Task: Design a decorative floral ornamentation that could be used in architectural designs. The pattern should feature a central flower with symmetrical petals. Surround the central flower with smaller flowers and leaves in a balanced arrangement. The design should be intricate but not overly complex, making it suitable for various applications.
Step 1363:
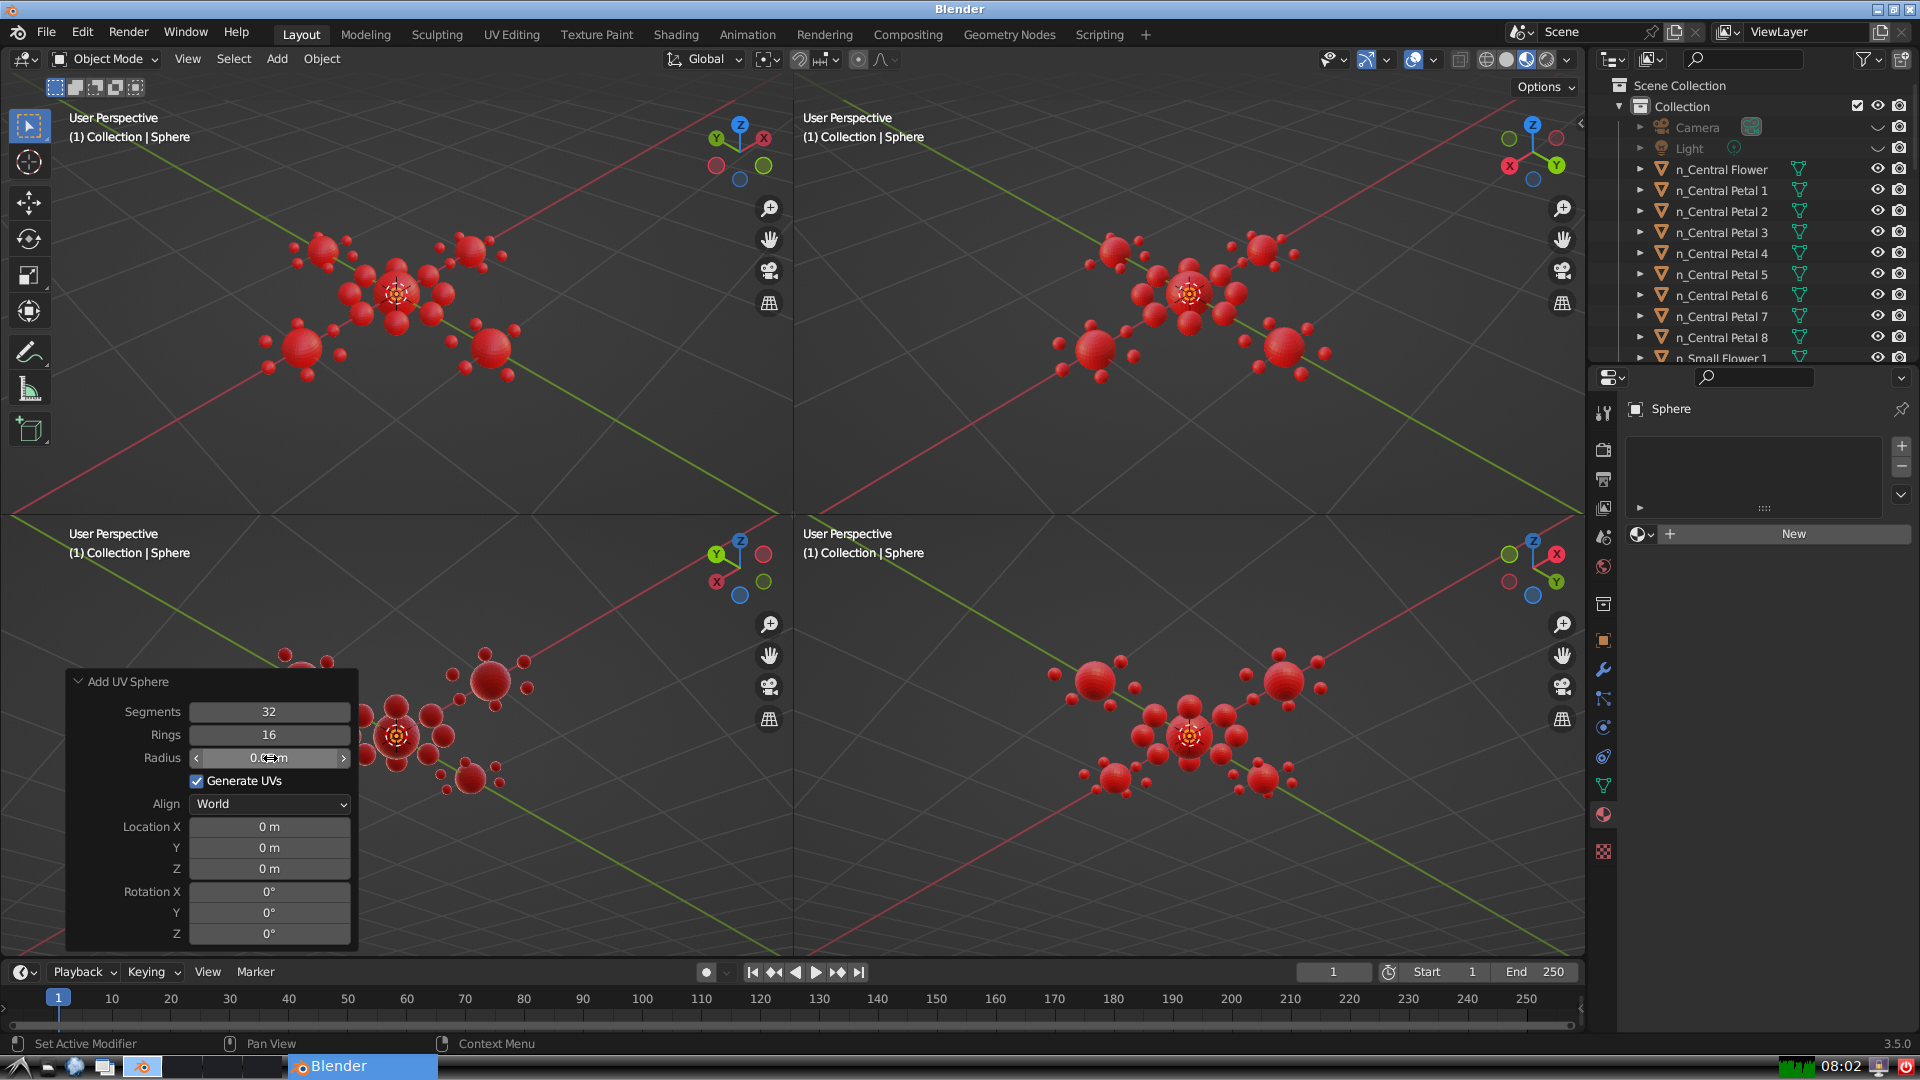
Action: {"mouse_move": [960, 540]}